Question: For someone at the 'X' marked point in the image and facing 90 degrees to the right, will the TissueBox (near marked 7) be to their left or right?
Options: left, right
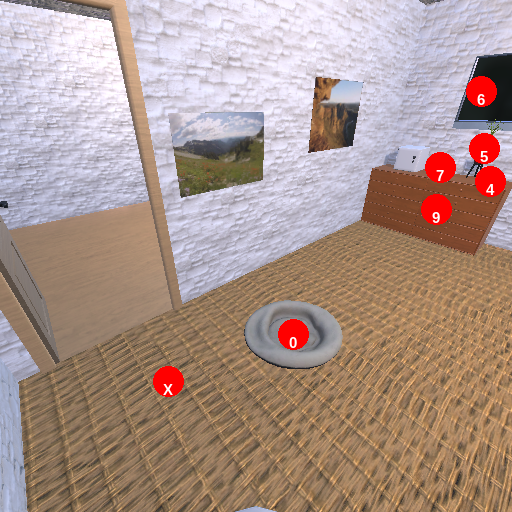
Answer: left